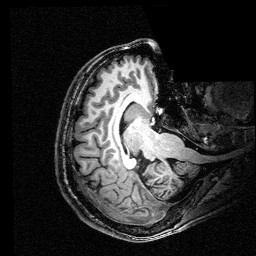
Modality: T1w
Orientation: axial
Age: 21
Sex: male